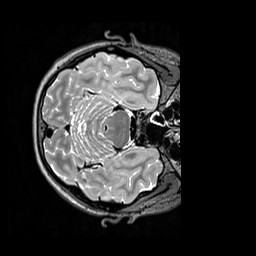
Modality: T2w
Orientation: axial
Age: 25
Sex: female
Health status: healthy
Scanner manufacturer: siemens
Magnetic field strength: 3 T
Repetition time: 3.2 s
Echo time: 0.568 s